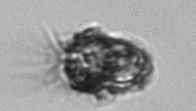
Label: Tintinnopsis